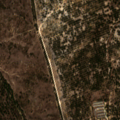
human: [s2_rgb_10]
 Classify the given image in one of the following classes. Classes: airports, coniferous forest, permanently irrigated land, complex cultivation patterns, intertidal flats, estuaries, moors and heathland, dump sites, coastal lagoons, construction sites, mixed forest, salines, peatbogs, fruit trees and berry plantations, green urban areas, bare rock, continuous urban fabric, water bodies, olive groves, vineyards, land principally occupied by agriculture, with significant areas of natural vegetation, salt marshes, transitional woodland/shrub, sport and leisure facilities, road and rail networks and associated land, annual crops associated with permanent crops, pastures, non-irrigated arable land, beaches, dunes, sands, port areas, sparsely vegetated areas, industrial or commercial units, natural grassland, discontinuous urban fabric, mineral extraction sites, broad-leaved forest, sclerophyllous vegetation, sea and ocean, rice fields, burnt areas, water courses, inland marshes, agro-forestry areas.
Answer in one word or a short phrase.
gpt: broad-leaved forest, mixed forest, transitional woodland/shrub